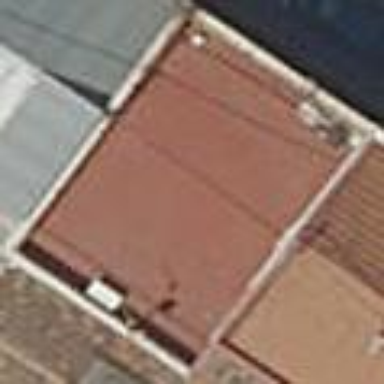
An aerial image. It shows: Part of building.